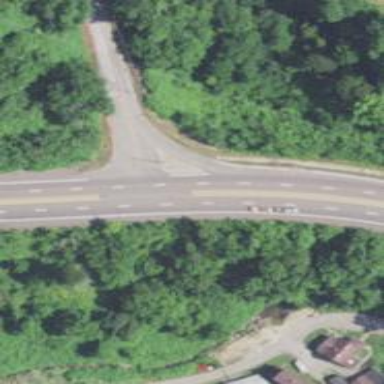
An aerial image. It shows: Trunk link highway.